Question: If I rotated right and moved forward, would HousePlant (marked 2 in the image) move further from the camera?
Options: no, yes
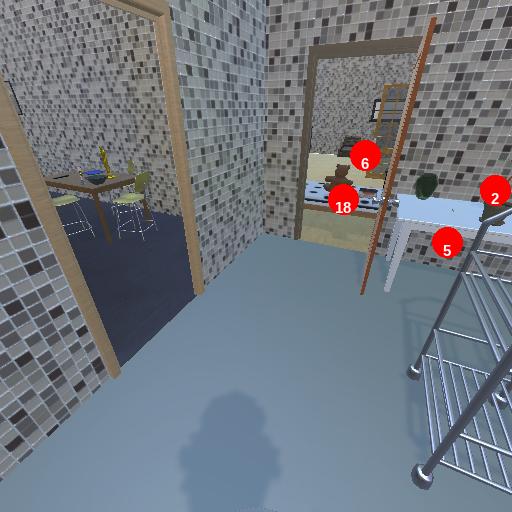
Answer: no